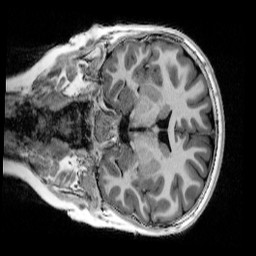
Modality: UNIT1_denoised
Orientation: coronal
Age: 11
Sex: male
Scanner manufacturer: siemens
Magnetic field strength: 3 T
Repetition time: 4 s
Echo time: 0.00303 s